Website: lowes
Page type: billing-address
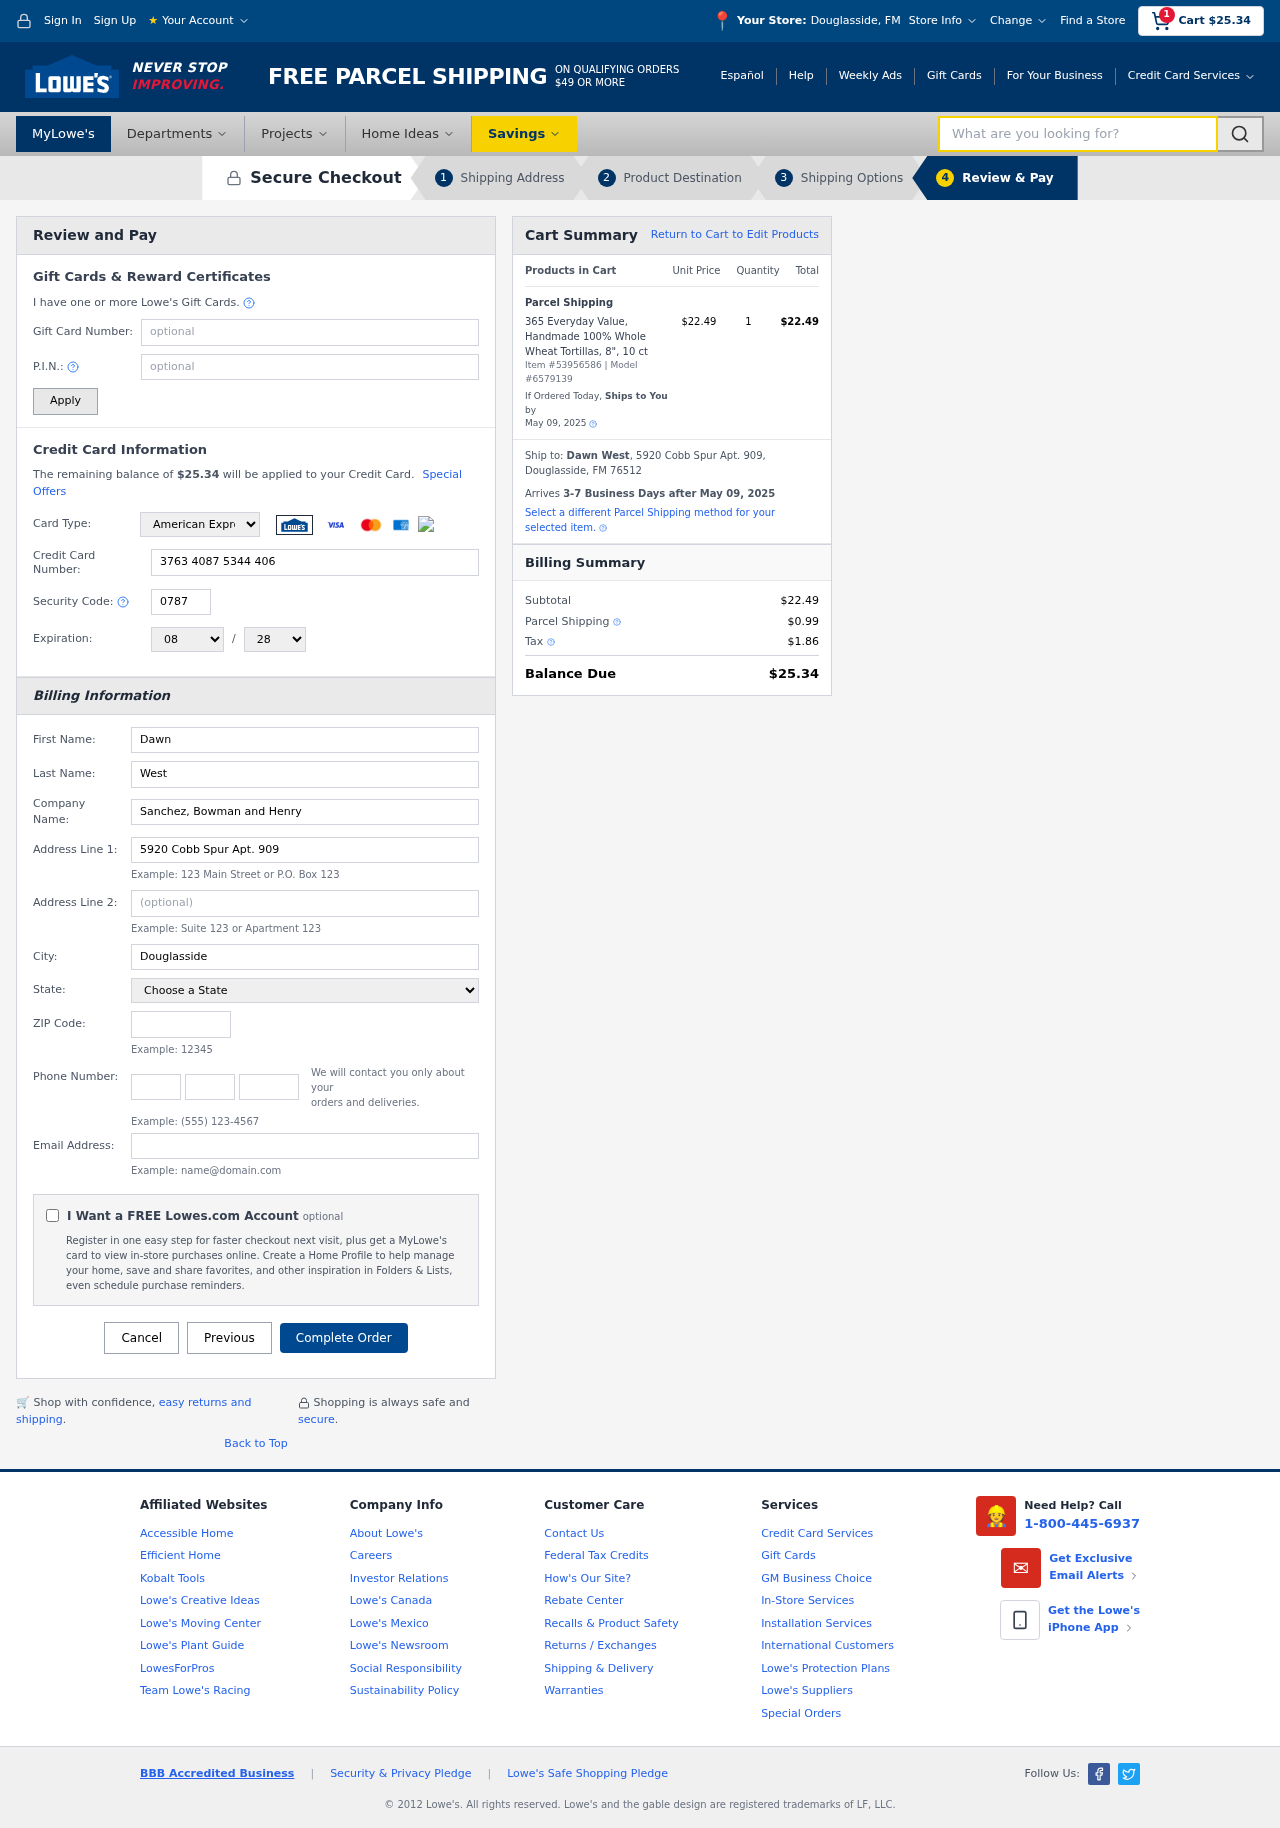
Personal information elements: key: PII_CARD_CVV
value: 0787
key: PII_CARD_EXPIRY_MONTH
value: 08
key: PII_CARD_EXPIRY_YEAR
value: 28
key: PII_CARD_NUMBER
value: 3763 4087 5344 406
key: PII_CARD_TYPE
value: American Express
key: PII_CITY
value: Douglasside
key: PII_CITY_STATE
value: Douglasside, FM
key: PII_COMPANY
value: Sanchez, Bowman and Henry
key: PII_EMAIL
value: dawnwest@yahoo.com
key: PII_FIRSTNAME
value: Dawn
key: PII_FULLNAME
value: Dawn West
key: PII_LASTNAME
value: West
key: PII_PHONE_AREA
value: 655
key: PII_PHONE_PREFIX
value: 877
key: PII_PHONE_SUFFIX
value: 4528
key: PII_POSTCODE
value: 76512
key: PII_STATE
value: FM
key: PII_STREET
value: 5920 Cobb Spur Apt. 909
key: PII_CITY_STATE_ZIP
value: Douglasside, FM 76512
Product elements: key: PRODUCT1_NAME
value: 365 Everyday Value, Handmade 100% Whole Wheat Tortillas, 8", 10 ct
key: PRODUCT1_PRICE
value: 22.49
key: PRODUCT1_QUANTITY
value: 1
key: PRODUCT_ITEM_NUMBER
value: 53956586
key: PRODUCT_MODEL_NUMBER
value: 6579139
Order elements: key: ORDER_SUBTOTAL
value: $25.34
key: ORDER_TOTAL
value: $25.34
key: ORDER_SHIPPING_DATE
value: May 09, 2025
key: ORDER_SUBTOTAL
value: $22.49
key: ORDER_DELIVERY_DATE
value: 3-7 Business Days after May 09, 2025
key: ORDER_SHIPPING_DATE2
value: May 09, 2025
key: ORDER_SUBTOTAL2
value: $22.49
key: ORDER_SHIPPING_COST
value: $0.99
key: ORDER_TAX
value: $1.86
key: ORDER_TOTAL2
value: $25.34
Search elements: key: HEADER_SEARCH
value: What are you looking for?